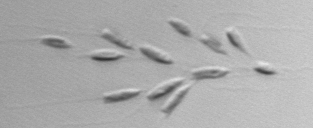
Label: Dinobryon